Question: Could someone give me some advice why I have a memory leak associated to this line:

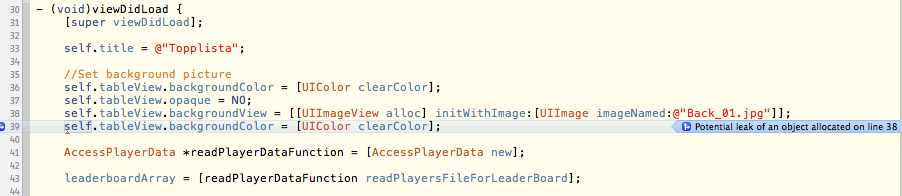
Answer: If you look at the warning from Build and Analyze, you'll notice that the warning actually applies to line 38 of your code, not line 39, on which the message is being shown.
On line 38 you call 'alloc', that is, you allocate memory for a 'UIImageView'.
Every 'alloc', 'new', 'copy', and 'retain' requires a matching 'release' or 'autorelease'. So, the compiler is warning you that you have called 'alloc' but haven't called a corresponding 'release' anywhere.
You can add an 'autorelease' to line 38 like so:
'''
self.tableView.backgroundView = [[[UIImageView alloc] initWithImage:[UIImage imageNamed:@"Back_01.jpg"]] autorelease];
'''
If you don't want to use 'autorelease' then you can use something like this:
'''
UImageView *bgImage = [[UIImageView alloc] initWithImage:[UIImage imageNamed:@"Back_01.jpg"]];
self.tableView.backgroundView = bgImage;
[bgImage release];
'''
The only real difference is that 'autorelease' waits until the end of the run loop when the autorelease pool drains, whereas calling 'release' will potentially release the memory sooner.